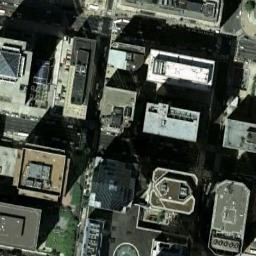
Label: commercial_area